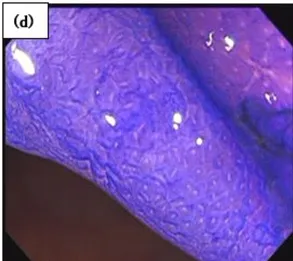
Narrow-band imaging (NBI) and crystal violet staining revealing features of traditional serrated adenoma (TSA) and superficially serrated adenoma (SuSA). (d) Crystal violet staining shows that the flat area of the SuSA has a stellate to slightly elongated type IIIH pit. Abbreviation: NBI, narrow-band imaging.
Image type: endoscopy (gi_endoscopy)